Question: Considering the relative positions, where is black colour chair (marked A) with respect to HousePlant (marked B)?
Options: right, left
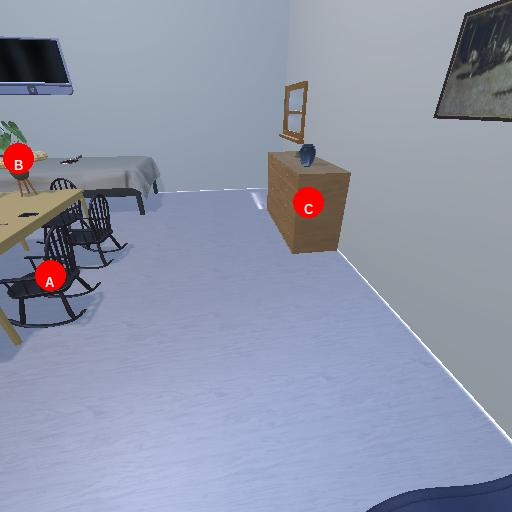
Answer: right